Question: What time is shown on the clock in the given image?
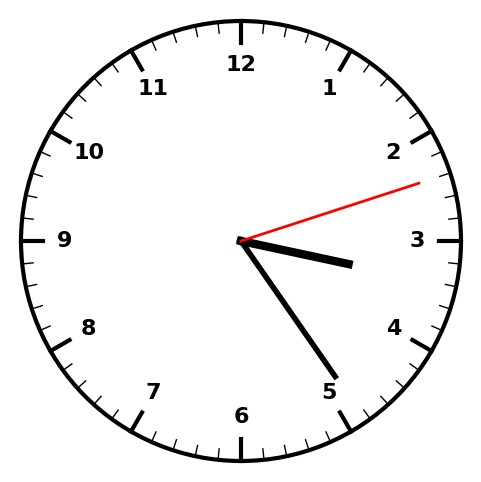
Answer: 03:24:12